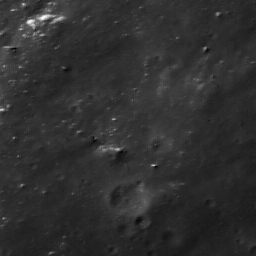
Host type: background_regolith
Lunar coordinates: latitude nan, longitude nan